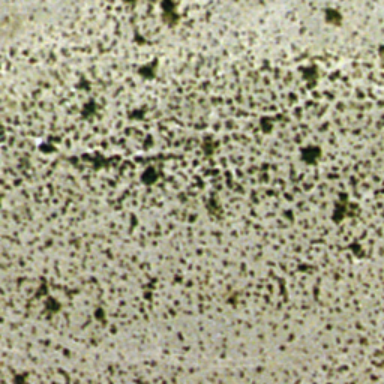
This is a chaparral .